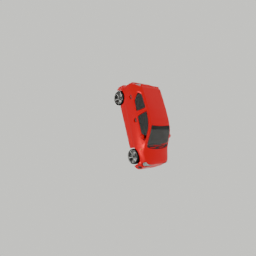
Label: mechanical